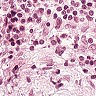
Metastatic tissue present: no